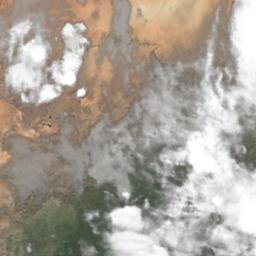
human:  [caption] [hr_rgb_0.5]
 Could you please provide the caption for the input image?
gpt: A large cloud of white clouds floated over the farmland .

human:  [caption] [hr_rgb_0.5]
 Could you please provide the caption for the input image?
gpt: The white cloud is above bare land .

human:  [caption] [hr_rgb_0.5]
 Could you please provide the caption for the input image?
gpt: The stratus clouds and cumulus clouds are located above the land covered by dense vegetation and the wasteland .

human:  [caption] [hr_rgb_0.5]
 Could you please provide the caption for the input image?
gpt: White clouds on the ground where green and yellow intersect .

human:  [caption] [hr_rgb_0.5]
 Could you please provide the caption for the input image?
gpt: There are congealed white clouds over a brown land .